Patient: sex M, age 65
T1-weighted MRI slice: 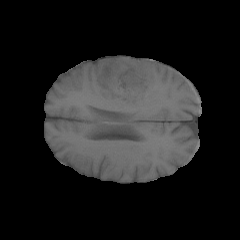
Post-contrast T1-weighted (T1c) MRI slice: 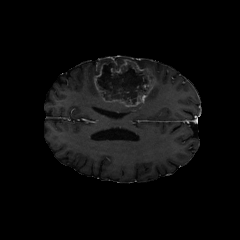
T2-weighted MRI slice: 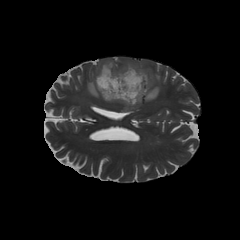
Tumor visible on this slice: yes
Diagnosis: Glioblastoma, IDH-wildtype
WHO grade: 4